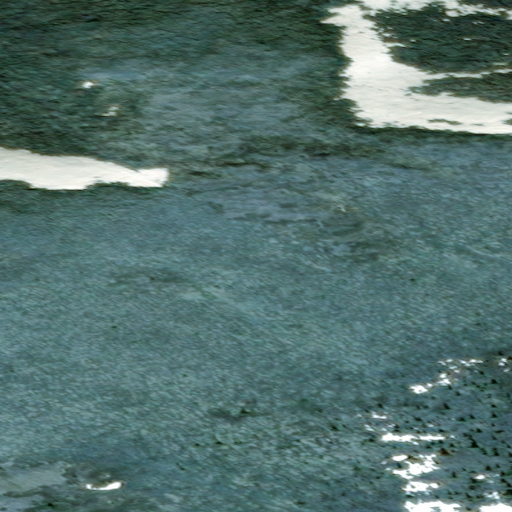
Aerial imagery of mountains in Alaska named West Crazy Mountains containing only unknown